Interaction volume radius: 5 \u00c5
Interaction volume height: 40 \u00c5
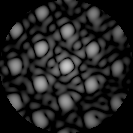
Disorder parameter: 0.118